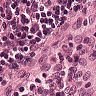
Metastatic tissue present: no